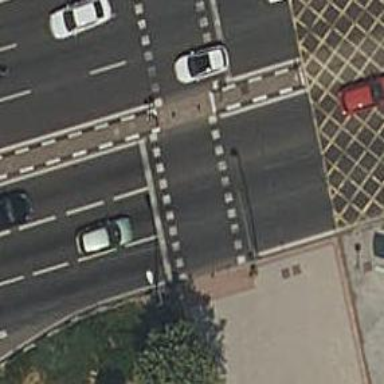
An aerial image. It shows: Road crossing with traffic signals.